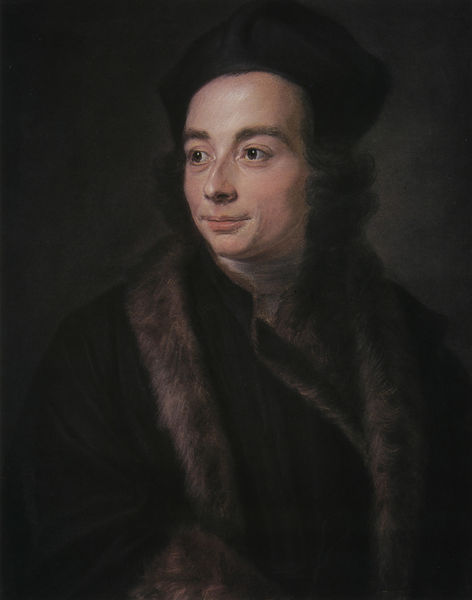
Titel: Porträt des L'Abbé Jean-Jaques Huber
Standort: Genève
Institution: Musée d'Art et d'Histoire
Schlagwörter: dunkel, gemälde, haut, kopf, mann, schatten, weiß, braun, frankreich, grau, haar, hell, hintergrund, hut, licht, mund, nase, profil, schwarz, stirn, blick, rot, schal, tuch, beige, malerei, hemd, jacke, jung, kappe, mütze, wand, augen, barock, blass, falten, gesicht, hermelin, inkarnat, kragen, pelz, ärmel, bildnis, hals, herr, holland, portrait, porträt, öl, geistlicher, haare, mantel, reich, stoff, adel, kaufmann, kind, augenbrauen, bruststück, england, kinn, kontrast, lippen, locke, locken, rosa, rouge, schulter, schultern, rund, fell, perücke, lächeln, seitlich, wangen, düster, italien, monochrom, hof, ausdruck, französisch, ölgemälde, bischof, brauen, glanz, glatze, halstuch, pupillen, deutsch, junge, dreiviertelprofil, fein, oberkörper, revers, selbstporträt, lächelnd, stola, hoch, lachen, hell dunkel, offen, knabe, links, lockig, dreiviertel, portait, hohe stirn, manschette, manschetten, nerz, fürst, grinsen, kontraste, barett, pelzkragen, selbstportrait, halbportrait, pelzmantel, junger mann, halbprofil, blickrichtung, mittelalter, tonig, bürgerlich, binde, besetzt, gelehrter, besatz, freundlich, gütig, fellkragen, englisch, doktor, nett, keck, freundlcih, pelzbesatz, braune augen, kleriker, schwazr, nse, dunkle augen, flauschig, porträtmalerei, fellumhang, pelskragen, weiche, schwarzer hut, lawrence, graff, beistlicher, nertz, strahlende augen